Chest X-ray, AP view. Patient: 22 years old, sex M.
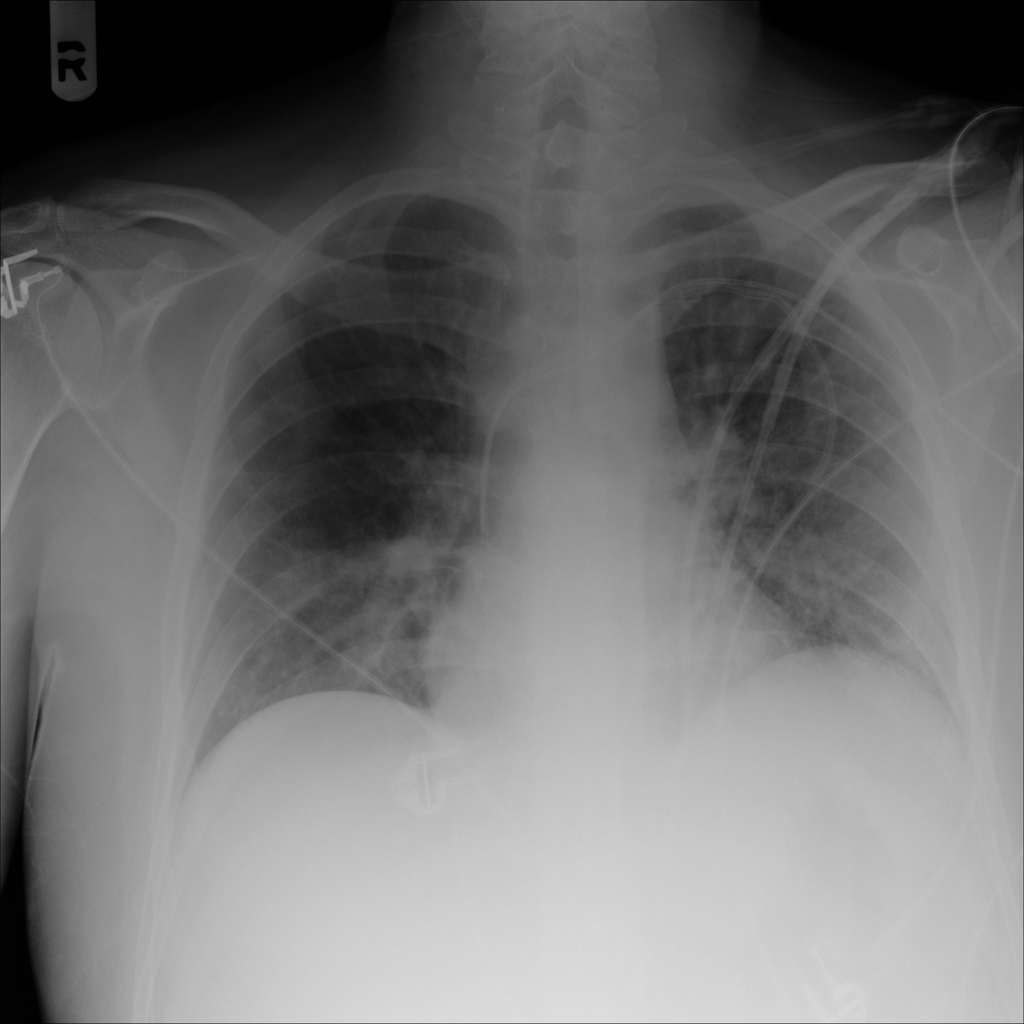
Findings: Nodule